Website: lowes
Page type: account-selection
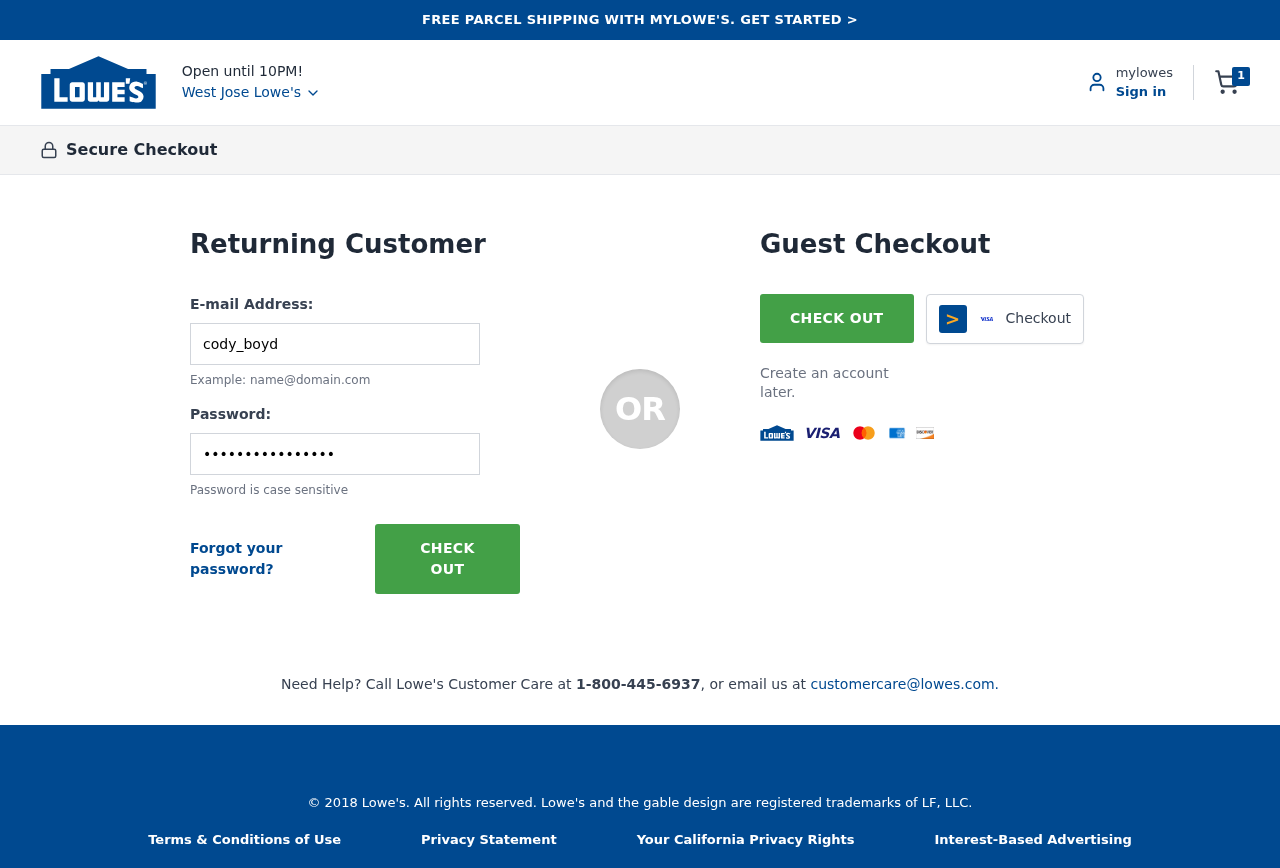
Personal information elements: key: PII_CITY
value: West Jose Lowe's
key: PII_LOGIN_USERNAME
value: cody_boyd
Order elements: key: ORDER_NUM_ITEMS
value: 1